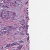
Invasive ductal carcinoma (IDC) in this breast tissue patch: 1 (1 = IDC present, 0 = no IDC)